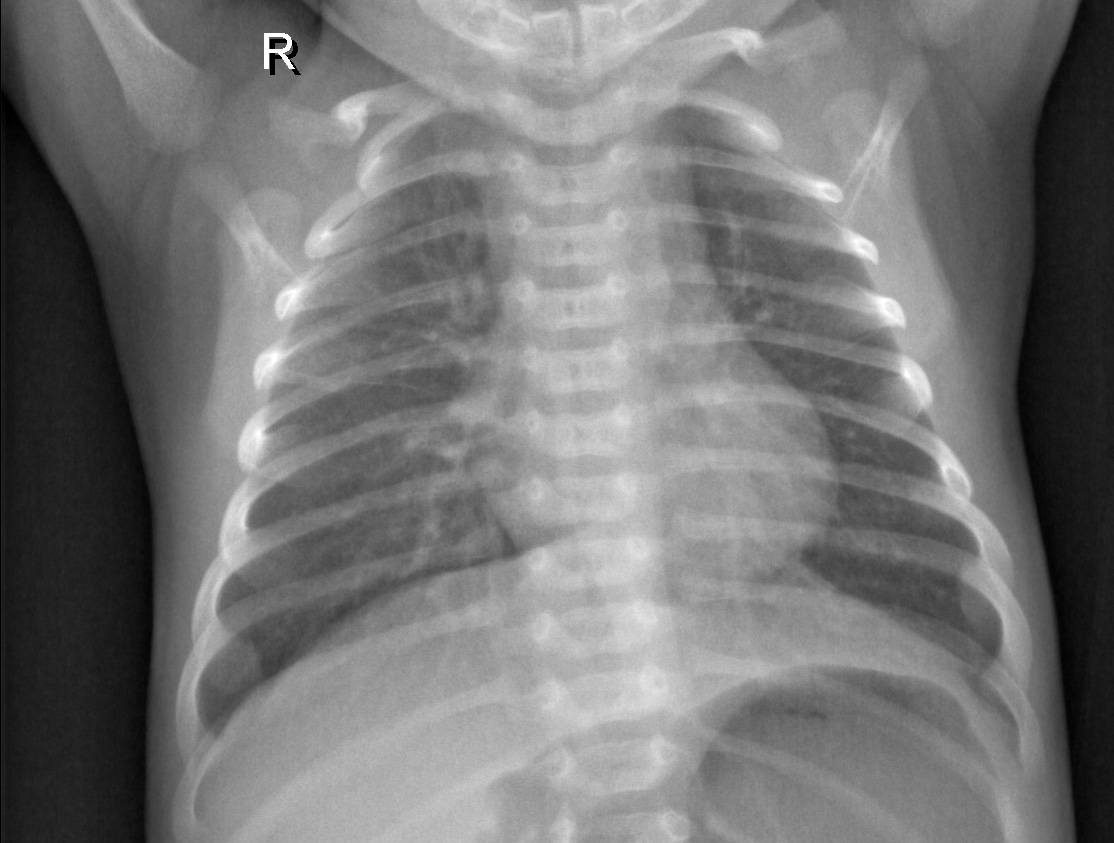
Diagnosis: NORMAL